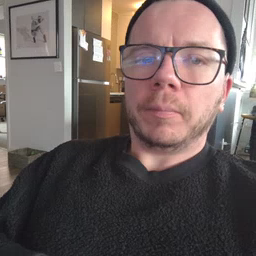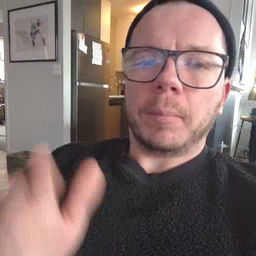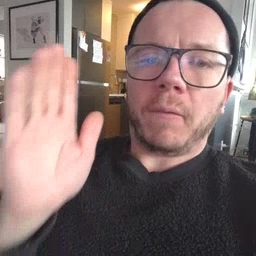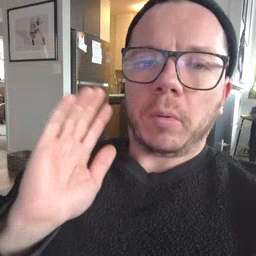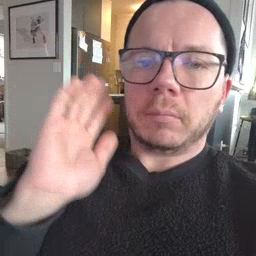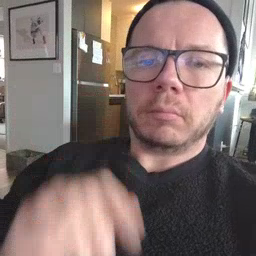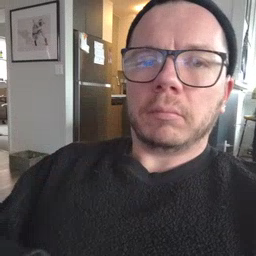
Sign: before